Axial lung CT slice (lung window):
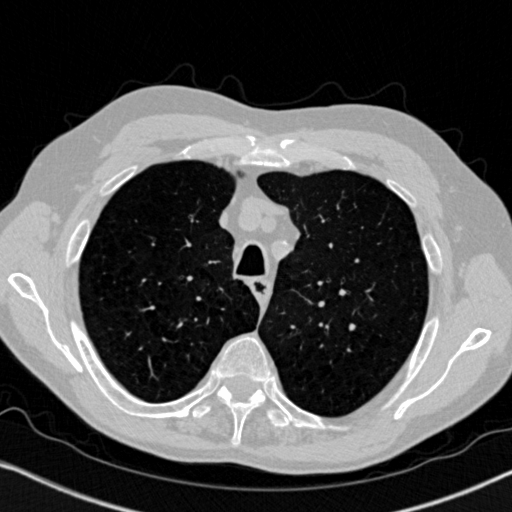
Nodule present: no